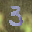
Label: 3